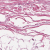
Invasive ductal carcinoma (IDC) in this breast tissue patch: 0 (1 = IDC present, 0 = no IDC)